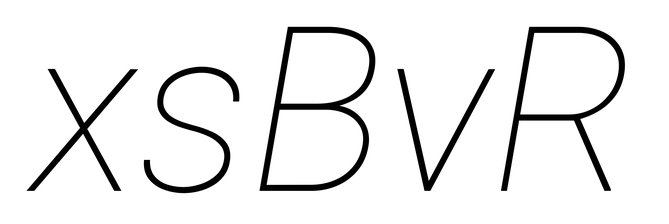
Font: Roboto-Italic_Thin_Italic